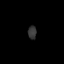
Tissue: prostate
Cell type: T cells
Senescence score: 0.3299
Nuclear area (px): 111
Mean DAPI intensity: 52.685